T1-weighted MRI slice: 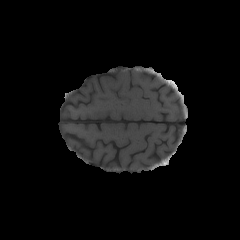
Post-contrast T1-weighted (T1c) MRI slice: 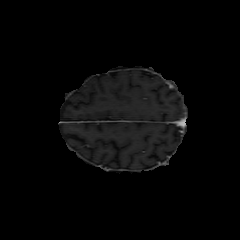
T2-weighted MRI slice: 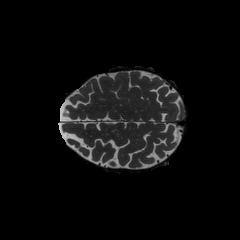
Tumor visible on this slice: no